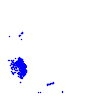
Particle: electron